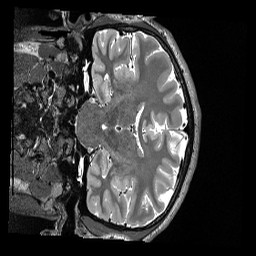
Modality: T2w
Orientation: coronal
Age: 21
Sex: male
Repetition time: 3.2 s
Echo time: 0.563 s